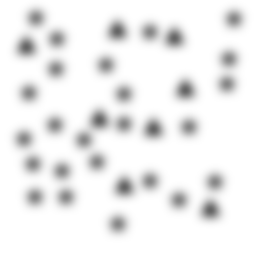
Squares: 0
Triangles: 8
Stars: 24
Total shapes: 32